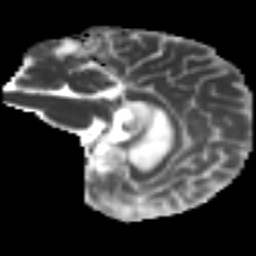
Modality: MD
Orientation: sagittal
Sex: female
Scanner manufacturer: ge
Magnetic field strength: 3 T
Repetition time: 7 s
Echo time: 0.08 s